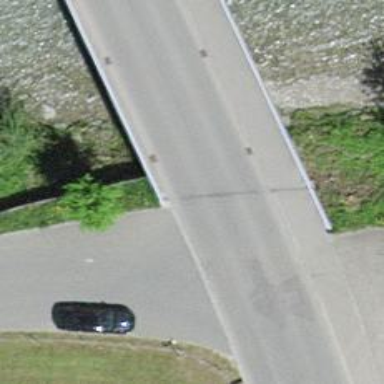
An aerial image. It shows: Tertiary road with bridge. There is sidewalk on the left side.